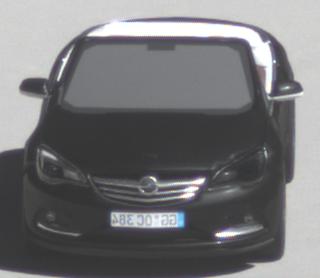
Make: Opel
Model: Cascada 1.4 Turbo
Detailed model: Cascada
Model produced from: 2013/03
Model produced until: 2015/01
Doors: 2
Color: black
Road condition: dry road
Daytime: midday
Contrast: high contrast